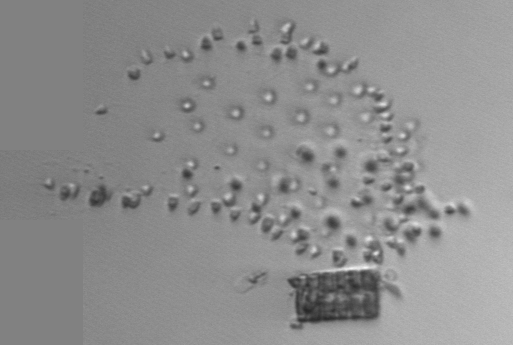
Label: Parvicorbicula_socialis